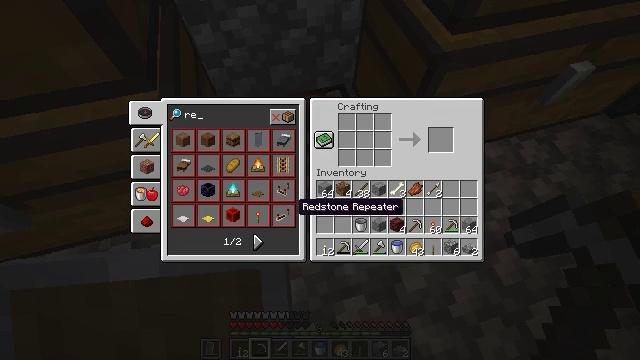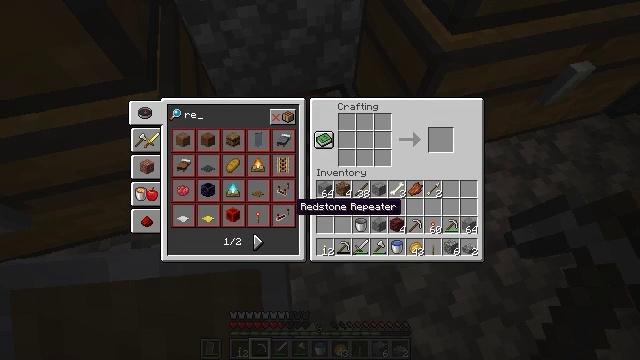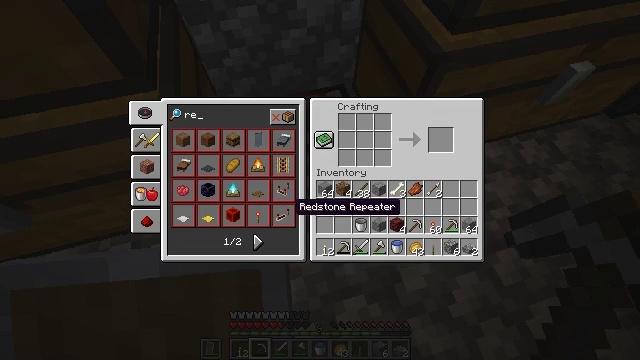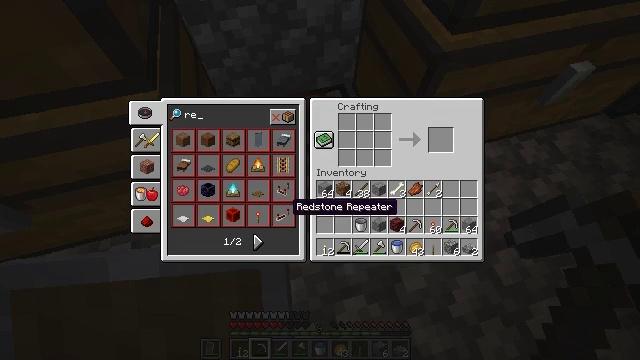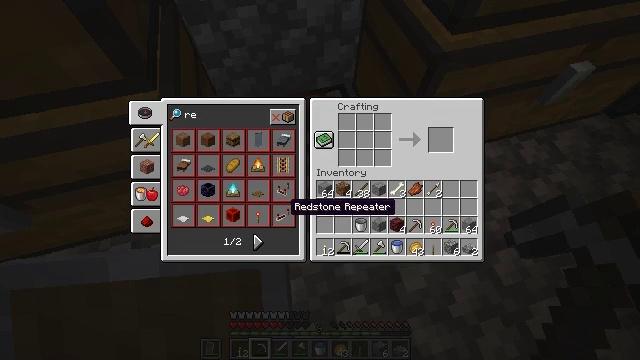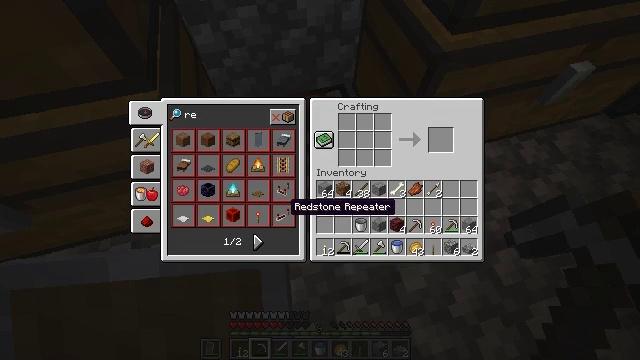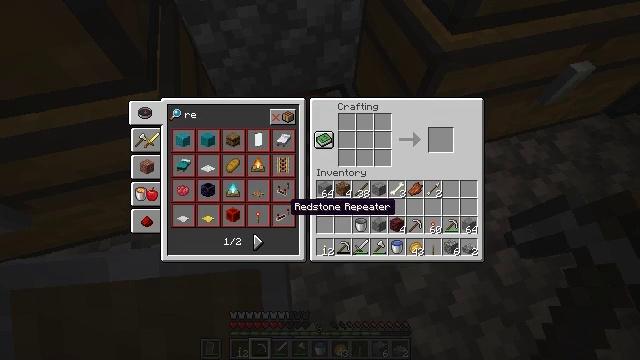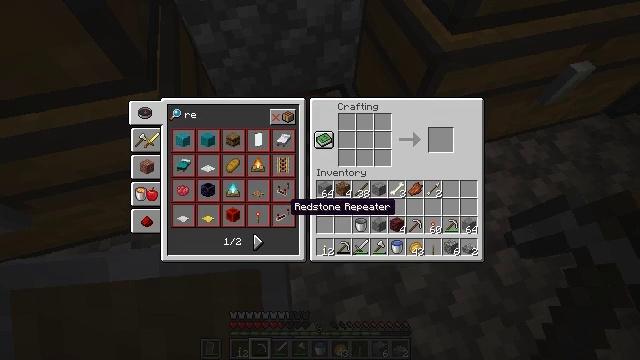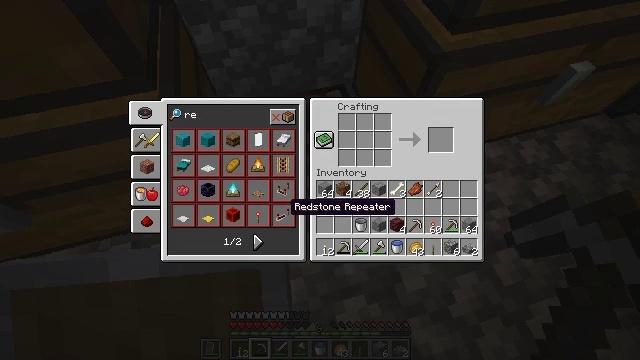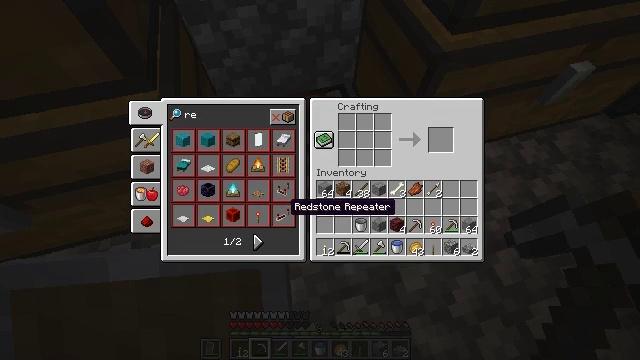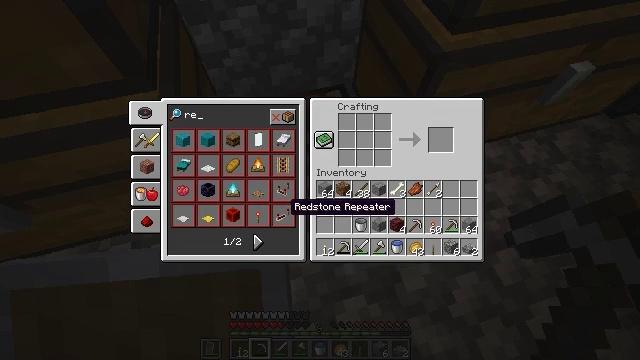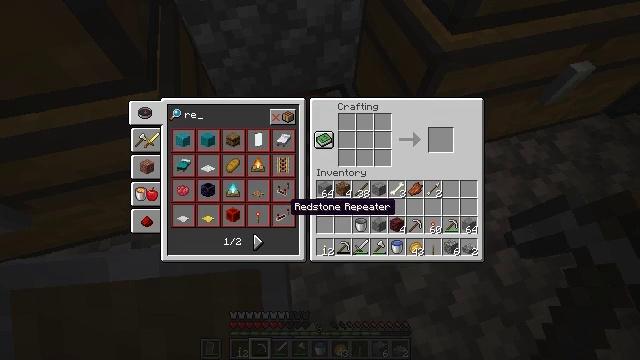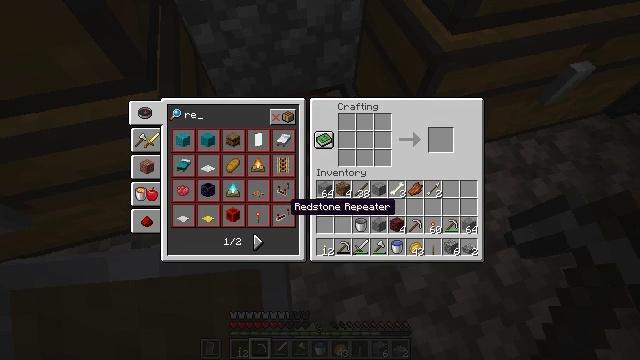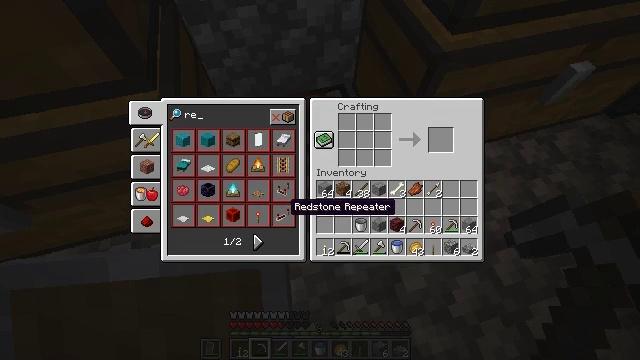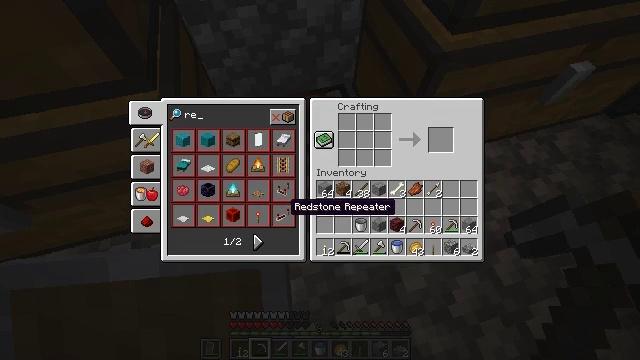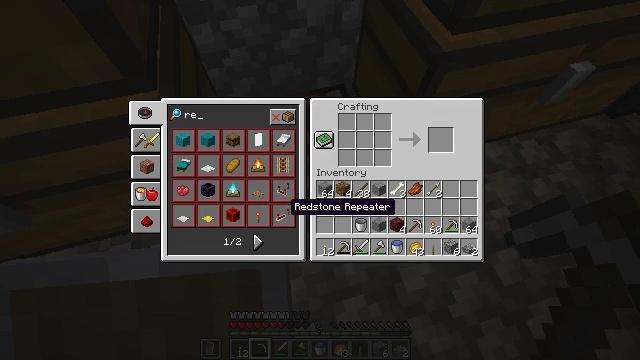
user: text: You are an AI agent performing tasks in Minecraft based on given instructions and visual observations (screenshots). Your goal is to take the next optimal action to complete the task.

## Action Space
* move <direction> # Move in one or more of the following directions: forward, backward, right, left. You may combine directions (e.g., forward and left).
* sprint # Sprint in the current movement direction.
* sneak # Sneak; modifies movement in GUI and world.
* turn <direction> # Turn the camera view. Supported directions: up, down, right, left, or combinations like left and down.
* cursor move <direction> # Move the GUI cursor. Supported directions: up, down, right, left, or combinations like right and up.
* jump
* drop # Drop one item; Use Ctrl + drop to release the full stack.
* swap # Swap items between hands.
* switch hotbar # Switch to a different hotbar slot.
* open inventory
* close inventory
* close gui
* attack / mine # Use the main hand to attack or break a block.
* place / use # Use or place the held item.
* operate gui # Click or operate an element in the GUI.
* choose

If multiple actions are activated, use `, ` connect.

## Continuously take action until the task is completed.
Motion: motion action
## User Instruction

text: Take materials to the crafting table and make a repeater.
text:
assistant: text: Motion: no_op
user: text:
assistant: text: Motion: no_op
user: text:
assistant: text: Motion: no_op
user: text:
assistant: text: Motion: no_op
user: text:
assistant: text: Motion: no_op
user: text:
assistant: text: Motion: no_op
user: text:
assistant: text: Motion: no_op
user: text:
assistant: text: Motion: no_op
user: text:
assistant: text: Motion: no_op
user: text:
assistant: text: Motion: sneak
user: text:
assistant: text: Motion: sneak
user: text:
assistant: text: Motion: sneak
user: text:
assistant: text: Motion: sneak, attack / mine
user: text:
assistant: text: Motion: sneak, attack / mine
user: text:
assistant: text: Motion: sneak, attack / mine
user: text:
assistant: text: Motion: sneak
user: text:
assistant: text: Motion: sneak
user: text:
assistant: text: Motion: sneak
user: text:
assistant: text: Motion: sneak
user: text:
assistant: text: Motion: sneak
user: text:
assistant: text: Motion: sneak
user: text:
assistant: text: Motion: no_op
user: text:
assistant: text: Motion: no_op
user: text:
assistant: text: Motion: no_op
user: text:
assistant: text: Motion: no_op
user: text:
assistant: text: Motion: no_op
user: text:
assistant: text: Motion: no_op
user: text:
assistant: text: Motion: no_op
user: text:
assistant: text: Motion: no_op
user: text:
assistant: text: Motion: turn right and up